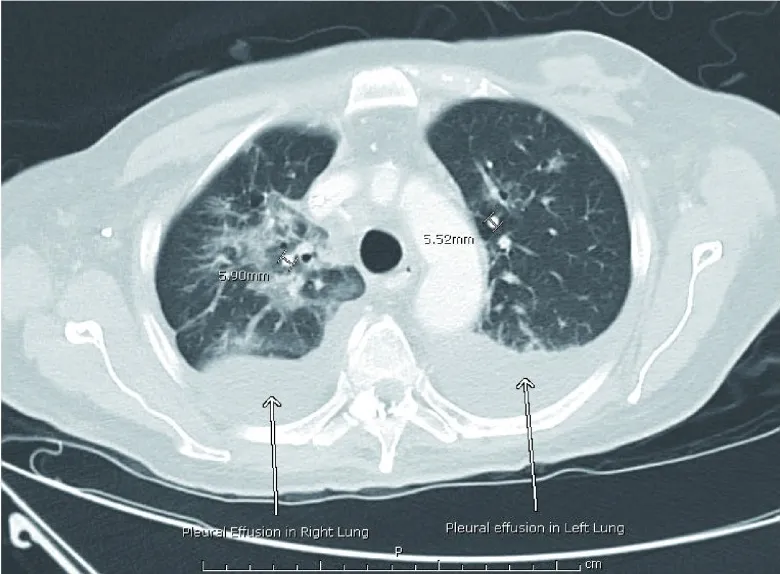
CT of the chest on admission to hospital. . CT of the chest demonstrating several nodular opacities throughout both lungs. Two nodules are measured to show size. Arrows point to pleural effusions on both lungs.
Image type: radiology (ct)